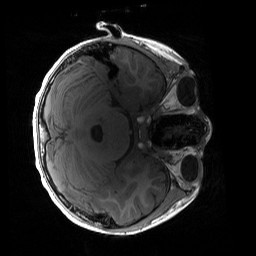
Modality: T1w
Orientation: axial
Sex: male
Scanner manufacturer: siemens
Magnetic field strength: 3 T
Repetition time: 1.9 s
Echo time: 0.00243 s